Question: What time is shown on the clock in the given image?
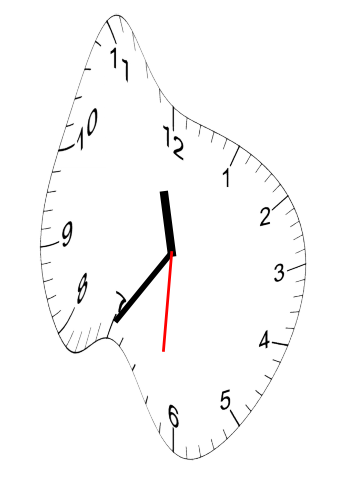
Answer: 11:35:31